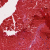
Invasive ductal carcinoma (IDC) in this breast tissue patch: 0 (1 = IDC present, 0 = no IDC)